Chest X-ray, PA view. Patient: 46 years old, sex F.
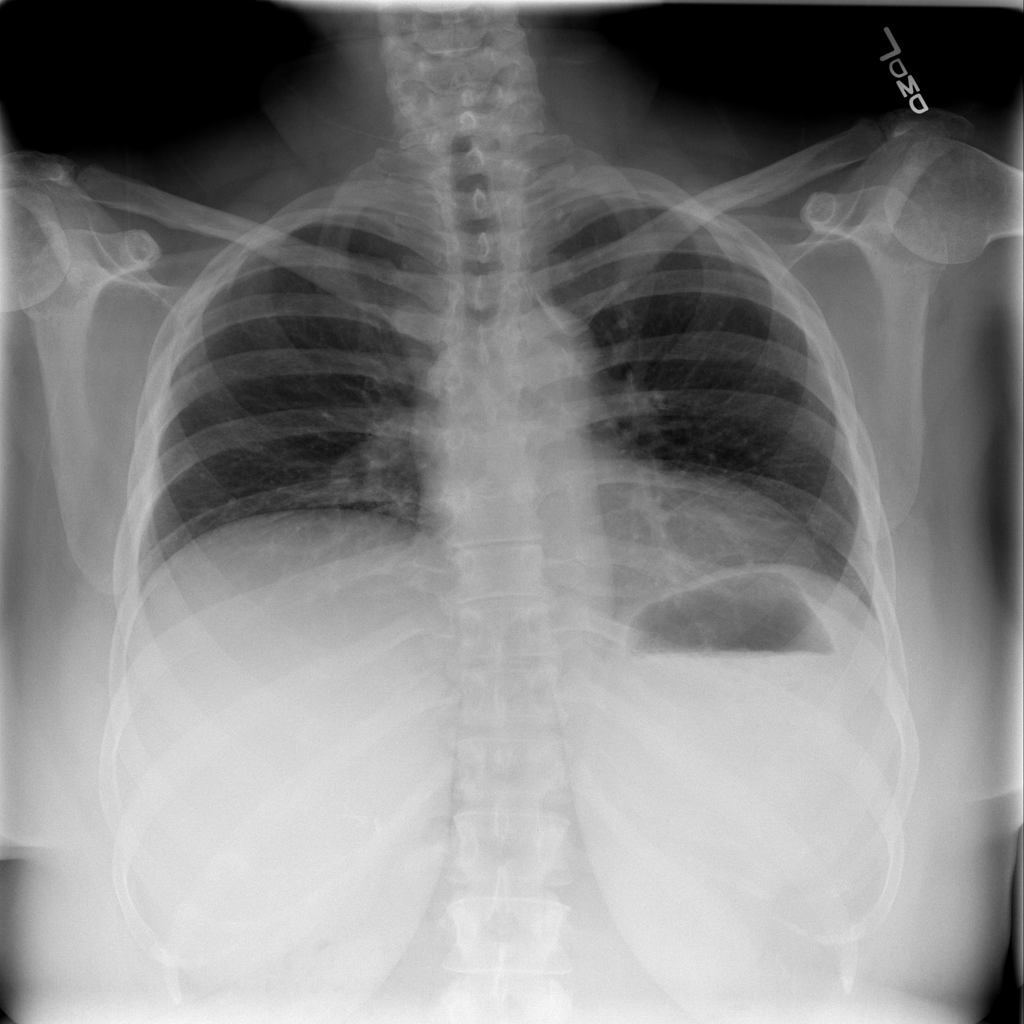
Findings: No Finding